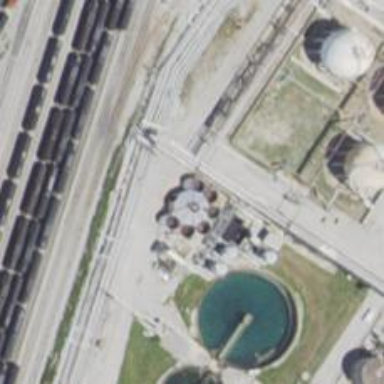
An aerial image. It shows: Storage tank that is man-made.